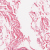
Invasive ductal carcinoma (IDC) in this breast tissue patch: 0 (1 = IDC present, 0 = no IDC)